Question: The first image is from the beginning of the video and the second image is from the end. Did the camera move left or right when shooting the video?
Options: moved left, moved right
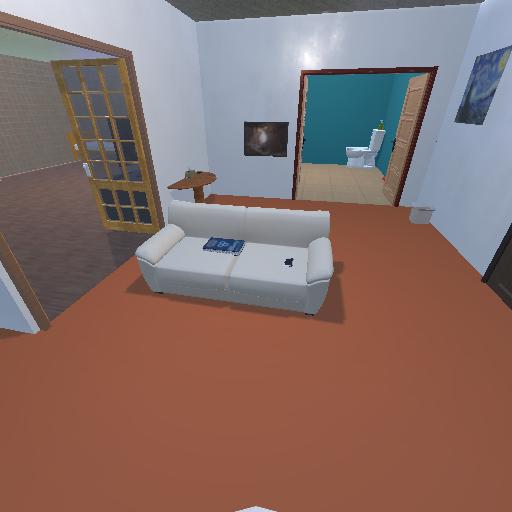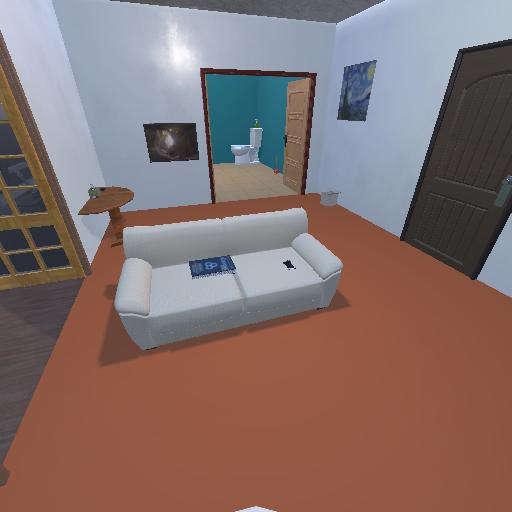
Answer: moved left